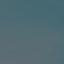
Land use / land cover class: SeaLake